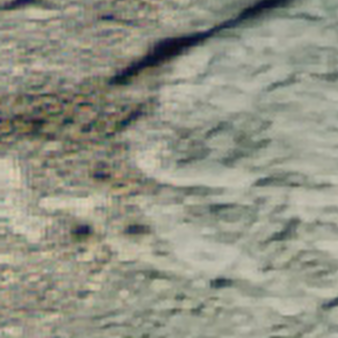
Label: other